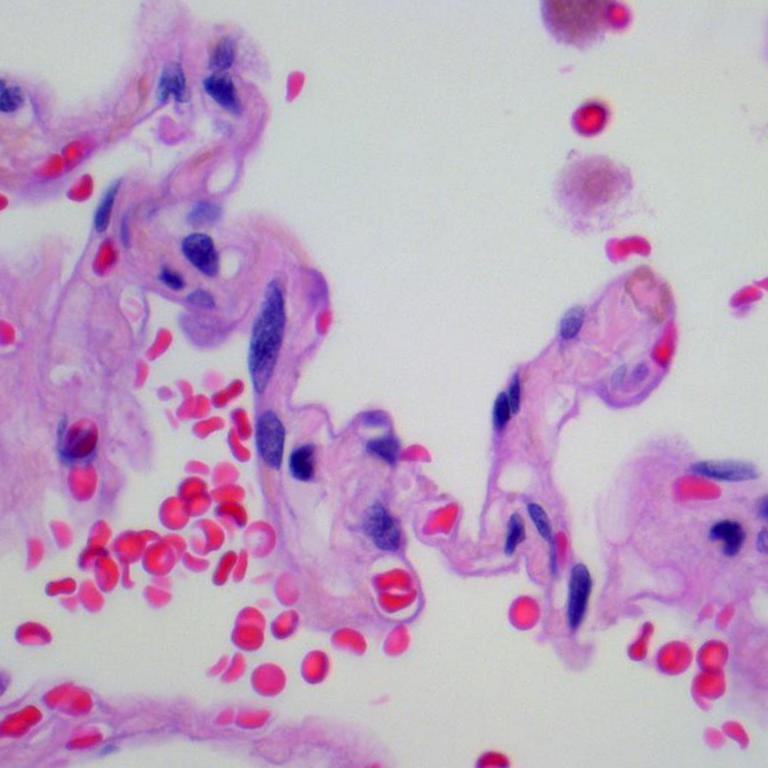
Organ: lung
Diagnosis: benign